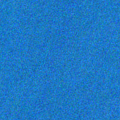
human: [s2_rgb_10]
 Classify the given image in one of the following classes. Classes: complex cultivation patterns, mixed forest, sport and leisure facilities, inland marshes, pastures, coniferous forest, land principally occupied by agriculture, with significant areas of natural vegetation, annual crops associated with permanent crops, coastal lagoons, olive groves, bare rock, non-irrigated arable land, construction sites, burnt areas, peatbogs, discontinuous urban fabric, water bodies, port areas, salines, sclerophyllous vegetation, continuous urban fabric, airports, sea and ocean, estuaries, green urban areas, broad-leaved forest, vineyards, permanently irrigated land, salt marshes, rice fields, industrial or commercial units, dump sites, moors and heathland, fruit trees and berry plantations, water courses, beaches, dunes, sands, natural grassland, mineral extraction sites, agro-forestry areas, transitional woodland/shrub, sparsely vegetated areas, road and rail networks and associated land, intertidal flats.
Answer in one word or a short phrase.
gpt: sea and ocean